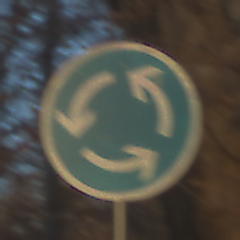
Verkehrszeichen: Kreisverkehr
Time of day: SunriseSunset
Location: Outdoor (Nature)
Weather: Clear
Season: Autumn
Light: Natural